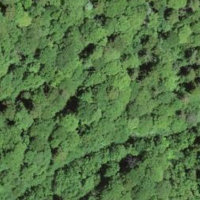
EUNIS habitat code: 41
Species observed at this site:
Cephalanthera longifolia